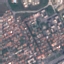
Land use / land cover class: Residential